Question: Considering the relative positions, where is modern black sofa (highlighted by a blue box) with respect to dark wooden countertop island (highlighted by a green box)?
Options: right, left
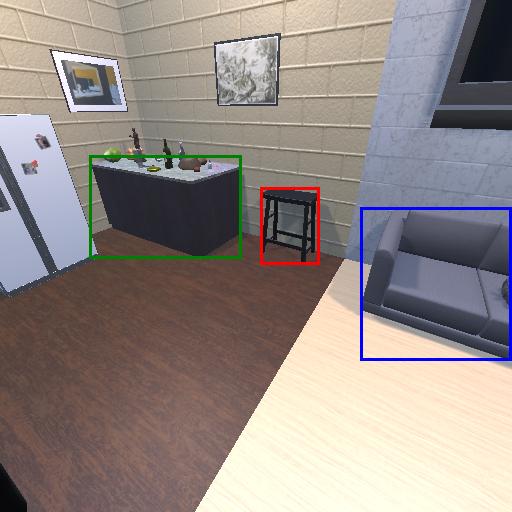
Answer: right